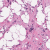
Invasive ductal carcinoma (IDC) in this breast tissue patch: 1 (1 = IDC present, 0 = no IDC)